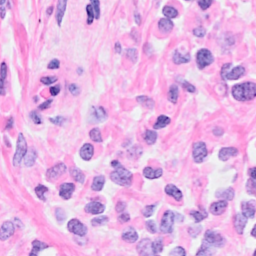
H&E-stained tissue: Breast